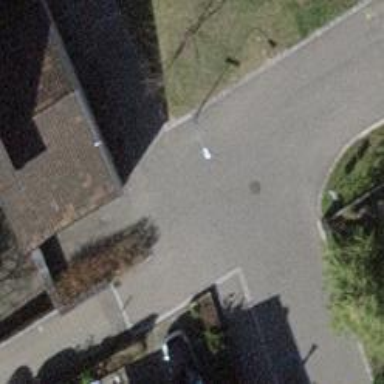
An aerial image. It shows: Entrance to school.